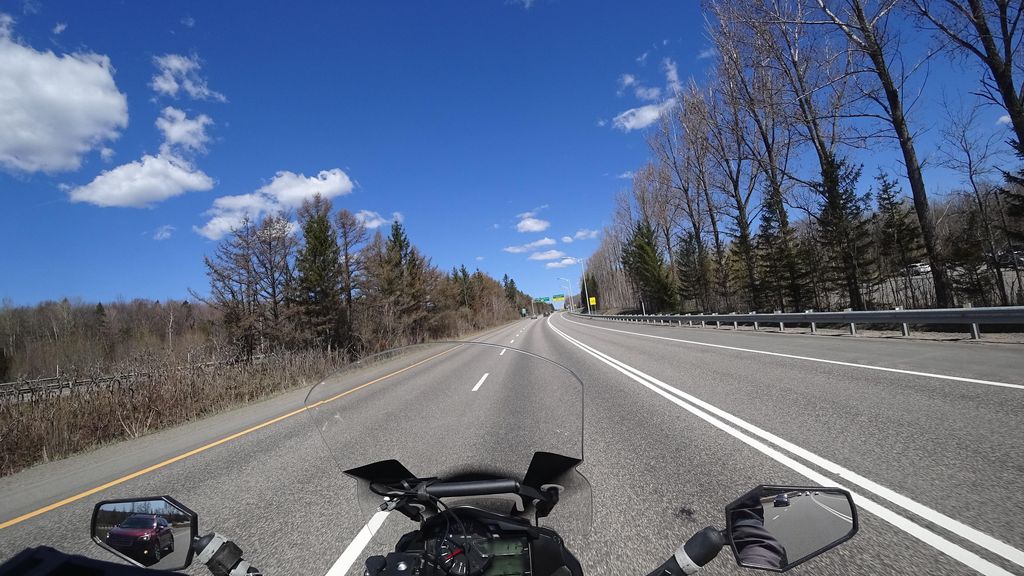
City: quebec_city